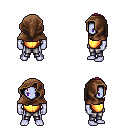
a pixel art fantasy rpg character, male body template, dark elf, purple skin, gold chest armor, metal pants, ruby red long hairstyle, cloth hood, four views (front, back, left, right), 2x2 character sprite sheet, small pixel art, hard edges, no anti-aliasing